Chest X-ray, PA view. Patient: 31 years old, sex M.
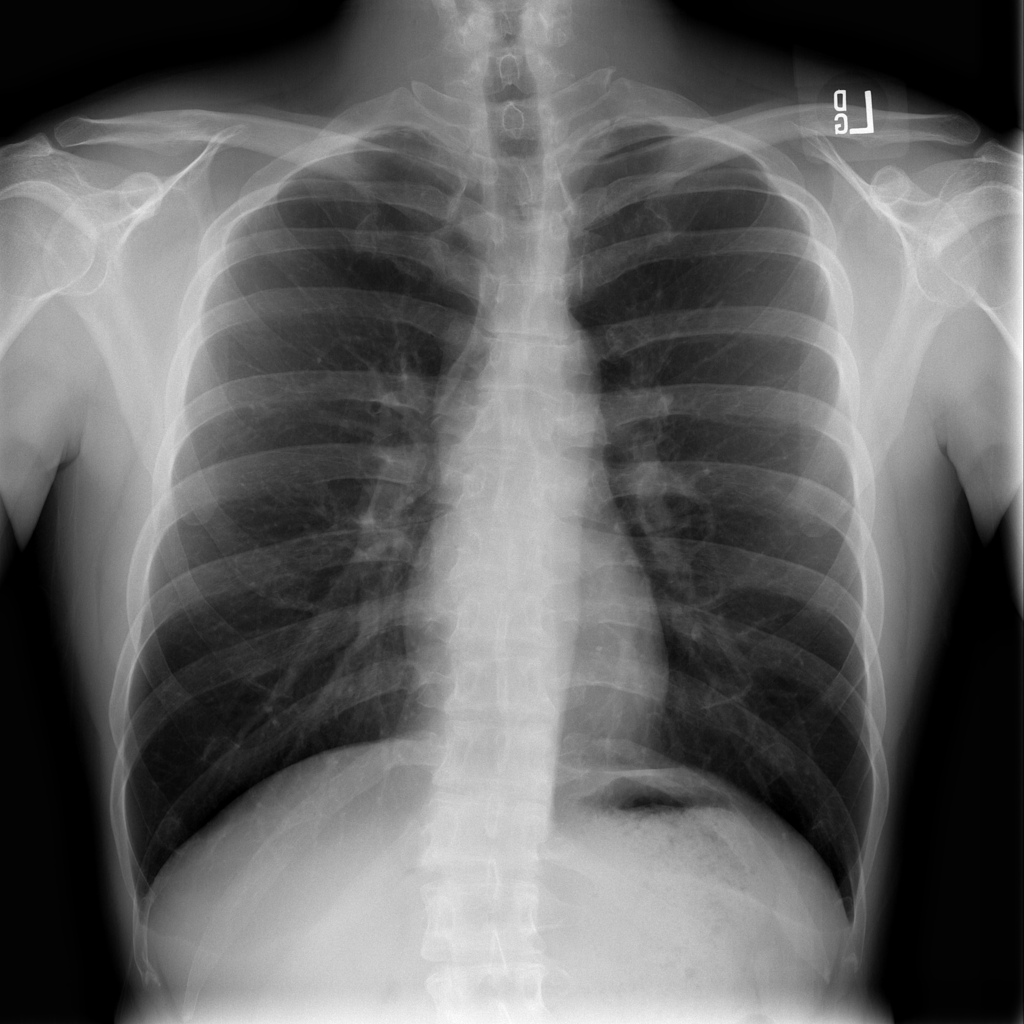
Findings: No Finding